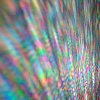
Label: sunburn